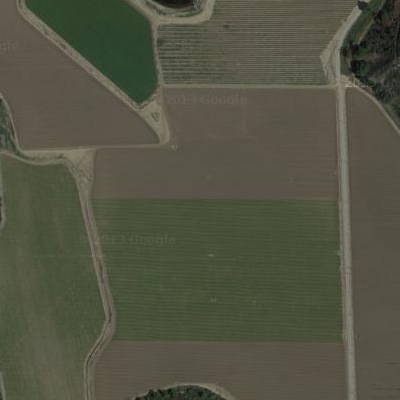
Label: Field